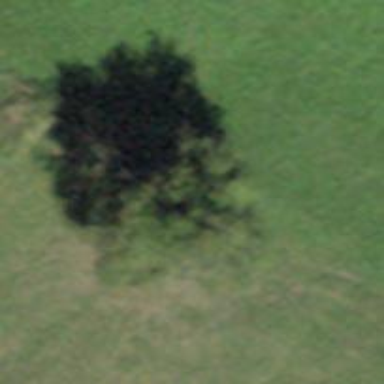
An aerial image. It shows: Natural landmark tree.